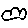
Label: cloud